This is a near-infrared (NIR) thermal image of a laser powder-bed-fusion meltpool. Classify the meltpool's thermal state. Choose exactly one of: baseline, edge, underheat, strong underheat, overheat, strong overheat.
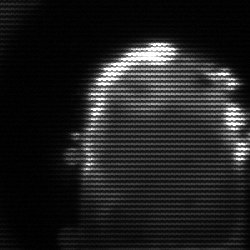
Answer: baseline